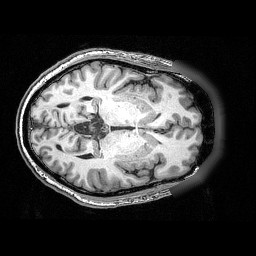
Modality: T1w
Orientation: axial
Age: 57
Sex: male
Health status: ill
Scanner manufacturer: siemens
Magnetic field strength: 3 T
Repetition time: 0.0025 s
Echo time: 0.00336 s